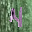
Label: 4